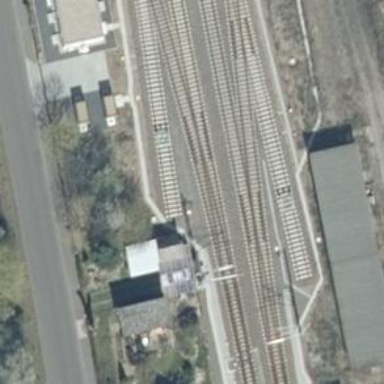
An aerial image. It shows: Siding railway line with electrified contact line for the trains.